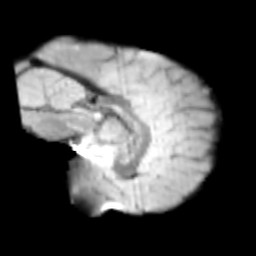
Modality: T2w
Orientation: sagittal
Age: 11
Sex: male
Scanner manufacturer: siemens
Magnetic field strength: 3 T
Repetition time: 3.8 s
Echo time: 0.07 s